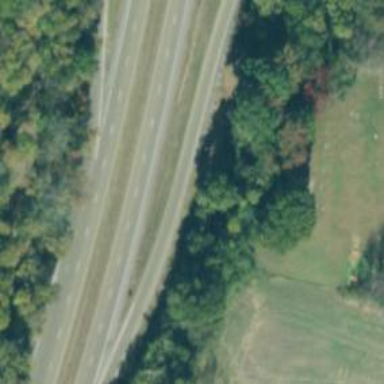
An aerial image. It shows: Trunk link highway.